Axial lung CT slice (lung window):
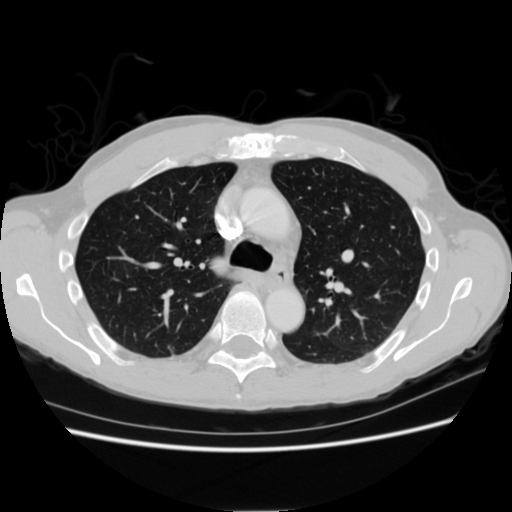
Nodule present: no